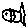
Label: fish